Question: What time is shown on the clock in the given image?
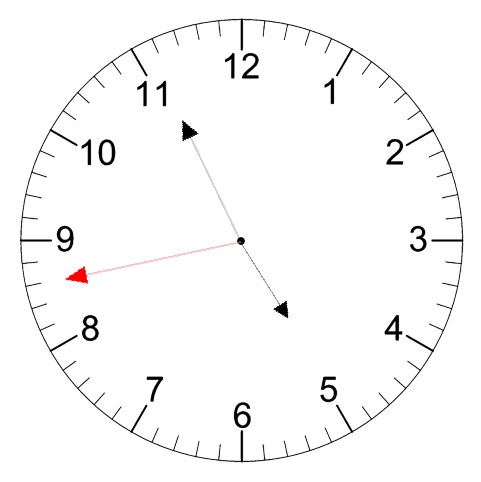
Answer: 04:55:43